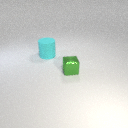
small green metal cube in front of large cyan rubber cylinder